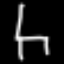
Label: chair